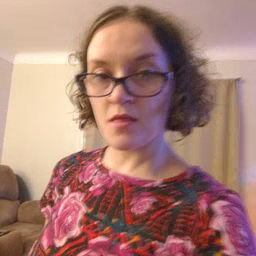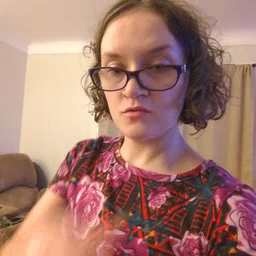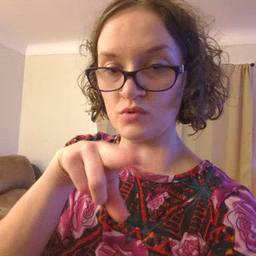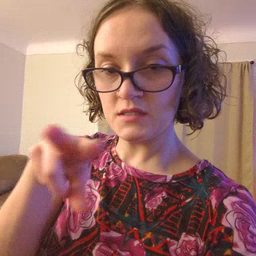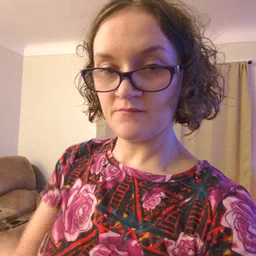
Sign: read